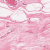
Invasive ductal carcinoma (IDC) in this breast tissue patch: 0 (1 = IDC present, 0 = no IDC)